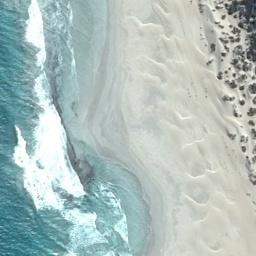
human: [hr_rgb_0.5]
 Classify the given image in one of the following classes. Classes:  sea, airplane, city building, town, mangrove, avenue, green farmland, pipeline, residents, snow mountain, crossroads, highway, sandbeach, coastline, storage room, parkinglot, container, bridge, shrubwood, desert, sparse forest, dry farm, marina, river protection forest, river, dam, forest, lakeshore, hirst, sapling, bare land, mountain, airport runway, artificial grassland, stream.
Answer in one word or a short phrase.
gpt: coastline